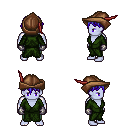
a pixel art fantasy rpg character, male body template, dark elf, purple skin, green robe, teal pants, blue short bangs hairstyle, leather cap, metal gloves, four views (front, back, left, right), 2x2 character sprite sheet, small pixel art, hard edges, no anti-aliasing